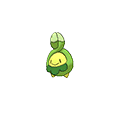
Pok\u00e9mon: budew